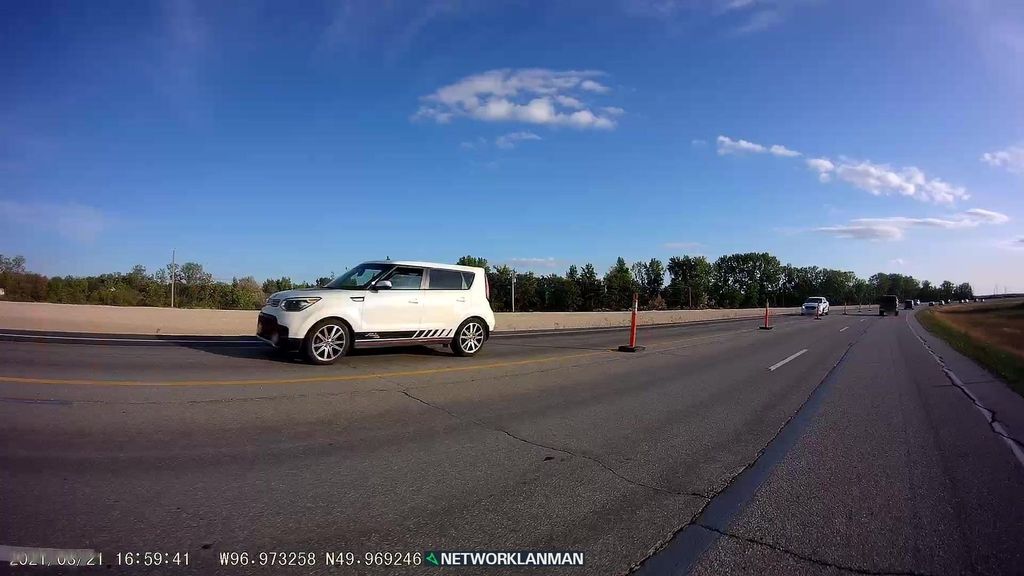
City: winnipeg